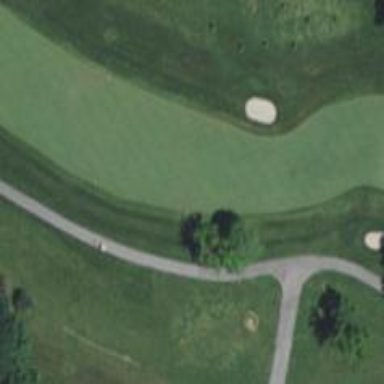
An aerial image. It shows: View of golf hole.